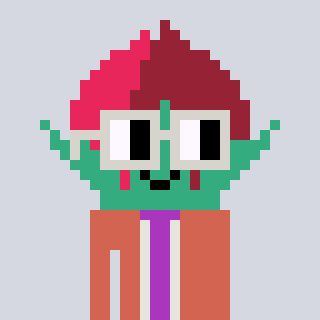
a pixel art character with square light gray glasses, a rosebud-shaped head and a peachy-colored body on a cool background